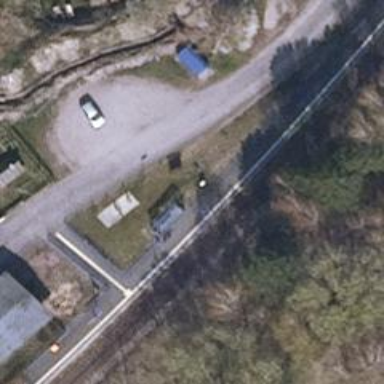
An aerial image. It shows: Railway halt station for public transport.